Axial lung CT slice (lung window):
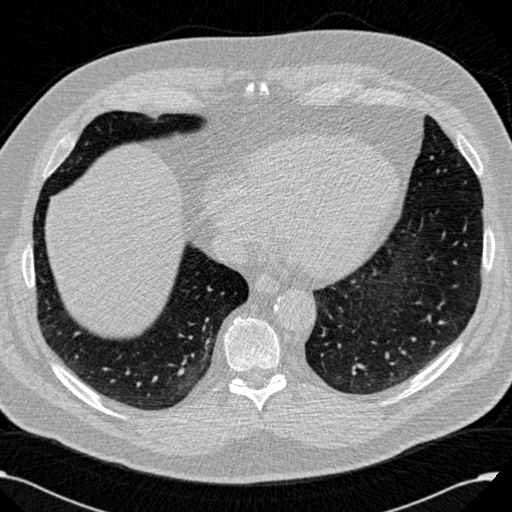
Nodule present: no